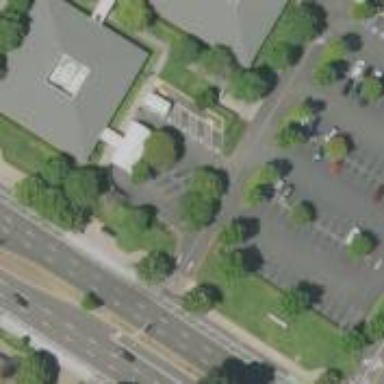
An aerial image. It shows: Office building.